Question: Hi I want to run my SSIS package as job. I have successfully created job and package. It runs without any error but it is not inserting records to the database.

But when I run the same package using DTEXECUI.EXE It is inserting records in the database. Please help.
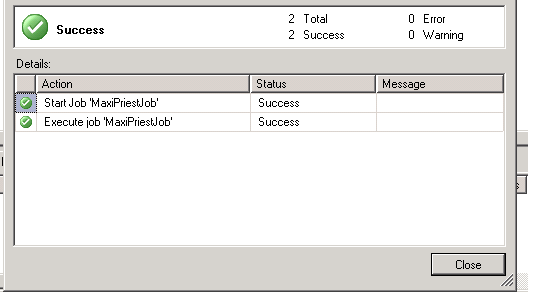
Answer: As discussed, it was discovered that the package was using 'Environment Variables' as part of the connection manager, SQL Server/Agent/SSIS service needed to be restarted for these new variables to be picked up.